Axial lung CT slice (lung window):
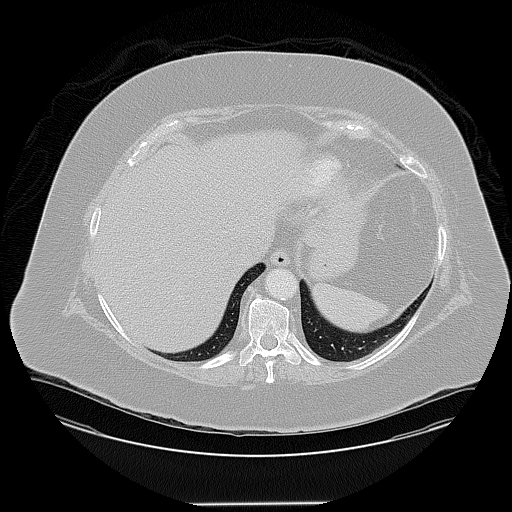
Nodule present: no